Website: macys
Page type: billing-address
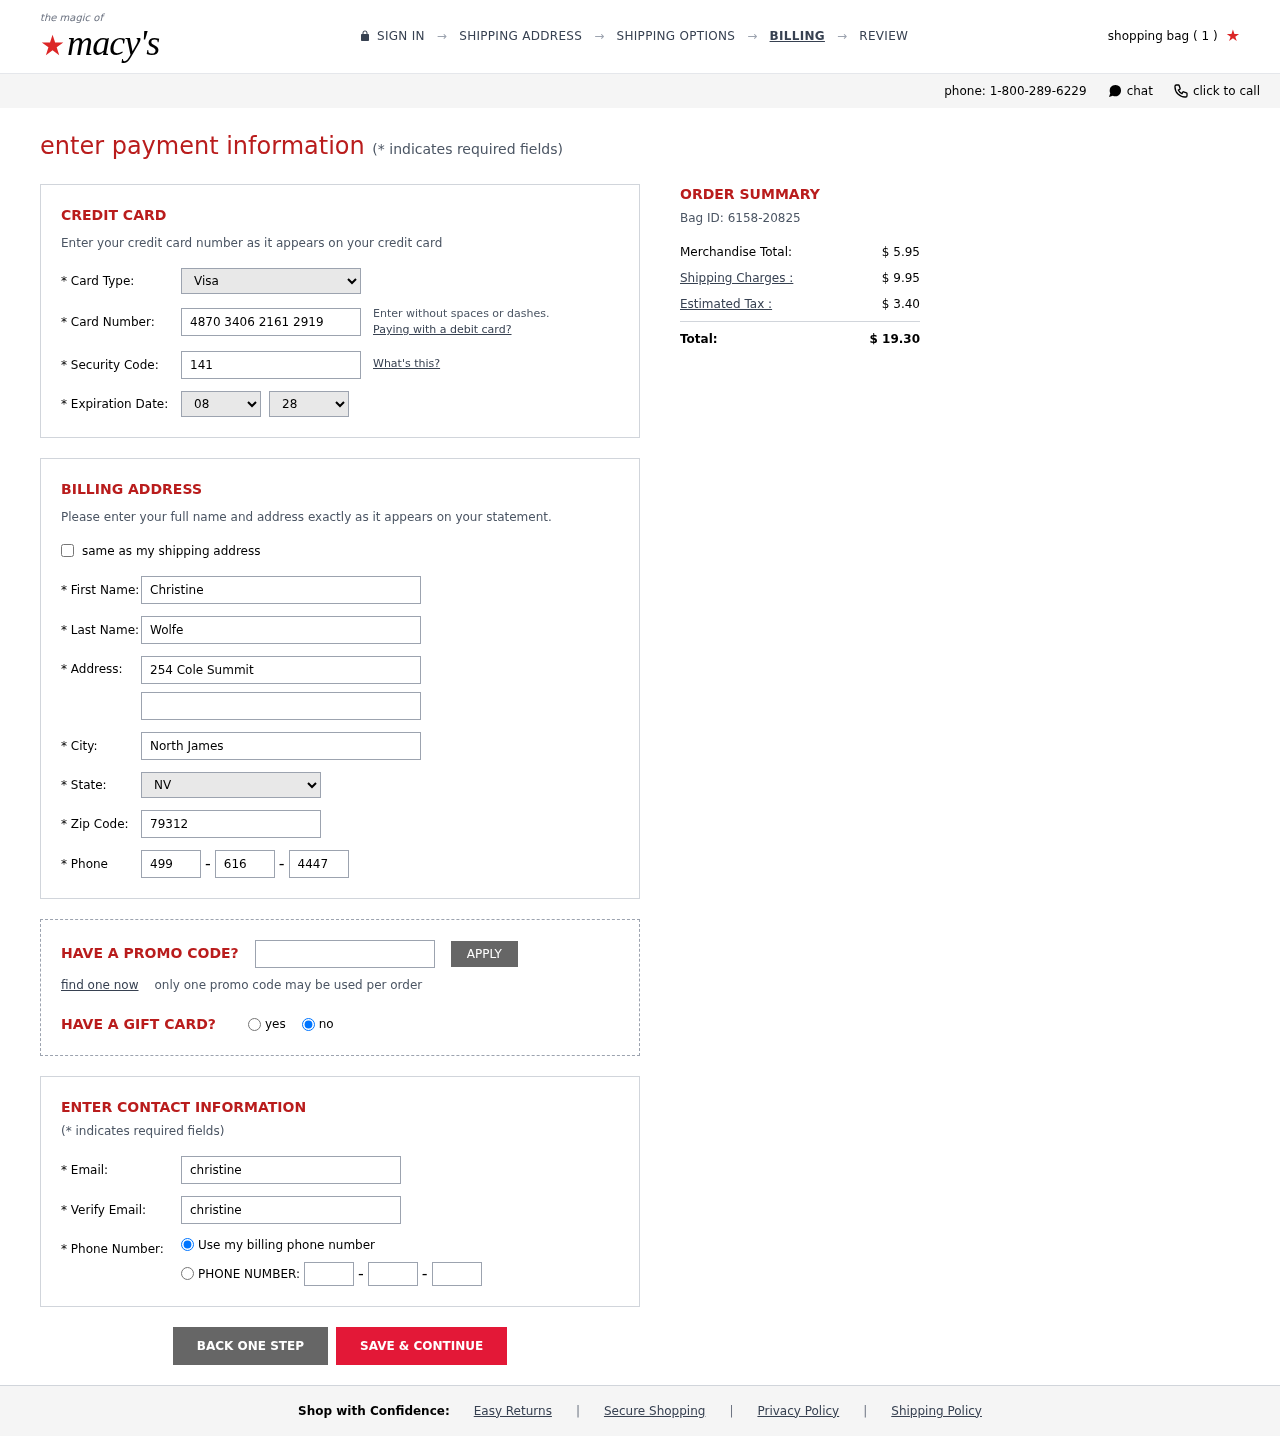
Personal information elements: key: PII_CARD_CVV
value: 141
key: PII_CARD_EXPIRY_MONTH
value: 08
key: PII_CARD_EXPIRY_YEAR
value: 28
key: PII_CARD_NUMBER
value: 4870 3406 2161 2919
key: PII_CARD_TYPE
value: Visa
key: PII_CITY
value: North James
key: PII_EMAIL
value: christine.wolfe@hotmail.com
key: PII_FIRSTNAME
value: Christine
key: PII_LASTNAME
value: Wolfe
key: PII_PHONE_AREA
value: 499
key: PII_PHONE_PREFIX
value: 616
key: PII_PHONE_SUFFIX
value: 4447
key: PII_POSTCODE
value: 79312
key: PII_STATE_ABBR
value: NV
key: PII_STREET
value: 254 Cole Summit
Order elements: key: ORDER_NUM_ITEMS
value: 1
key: ORDER_ID
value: Bag ID: 6158-20825
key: ORDER_SUBTOTAL
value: $ 5.95
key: ORDER_SHIPPING_COST
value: $ 9.95
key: ORDER_TAX
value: $ 3.40
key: ORDER_TOTAL
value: $ 19.30